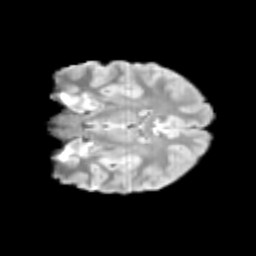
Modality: T2w
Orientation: coronal
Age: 9
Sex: male
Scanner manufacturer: siemens
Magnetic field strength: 3 T
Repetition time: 3.8 s
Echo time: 0.07 s